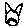
Label: cat